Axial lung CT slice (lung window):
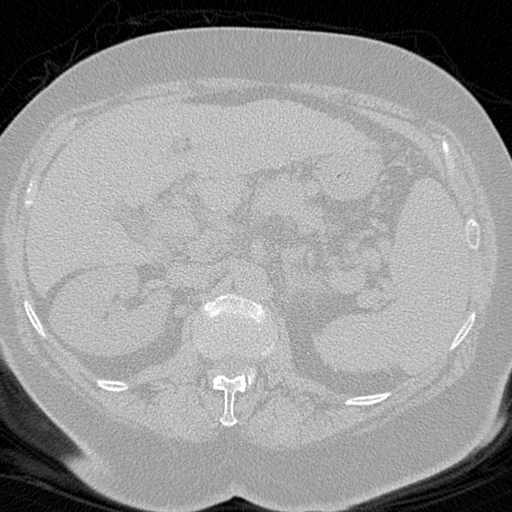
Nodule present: no